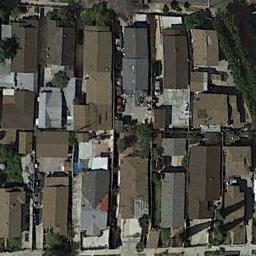
Label: residential